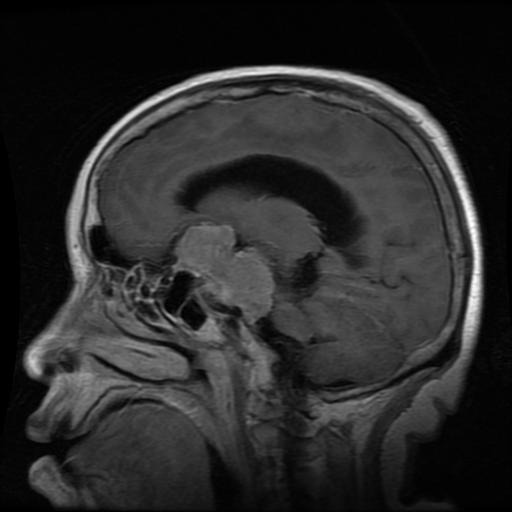
Label: meningioma